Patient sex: M
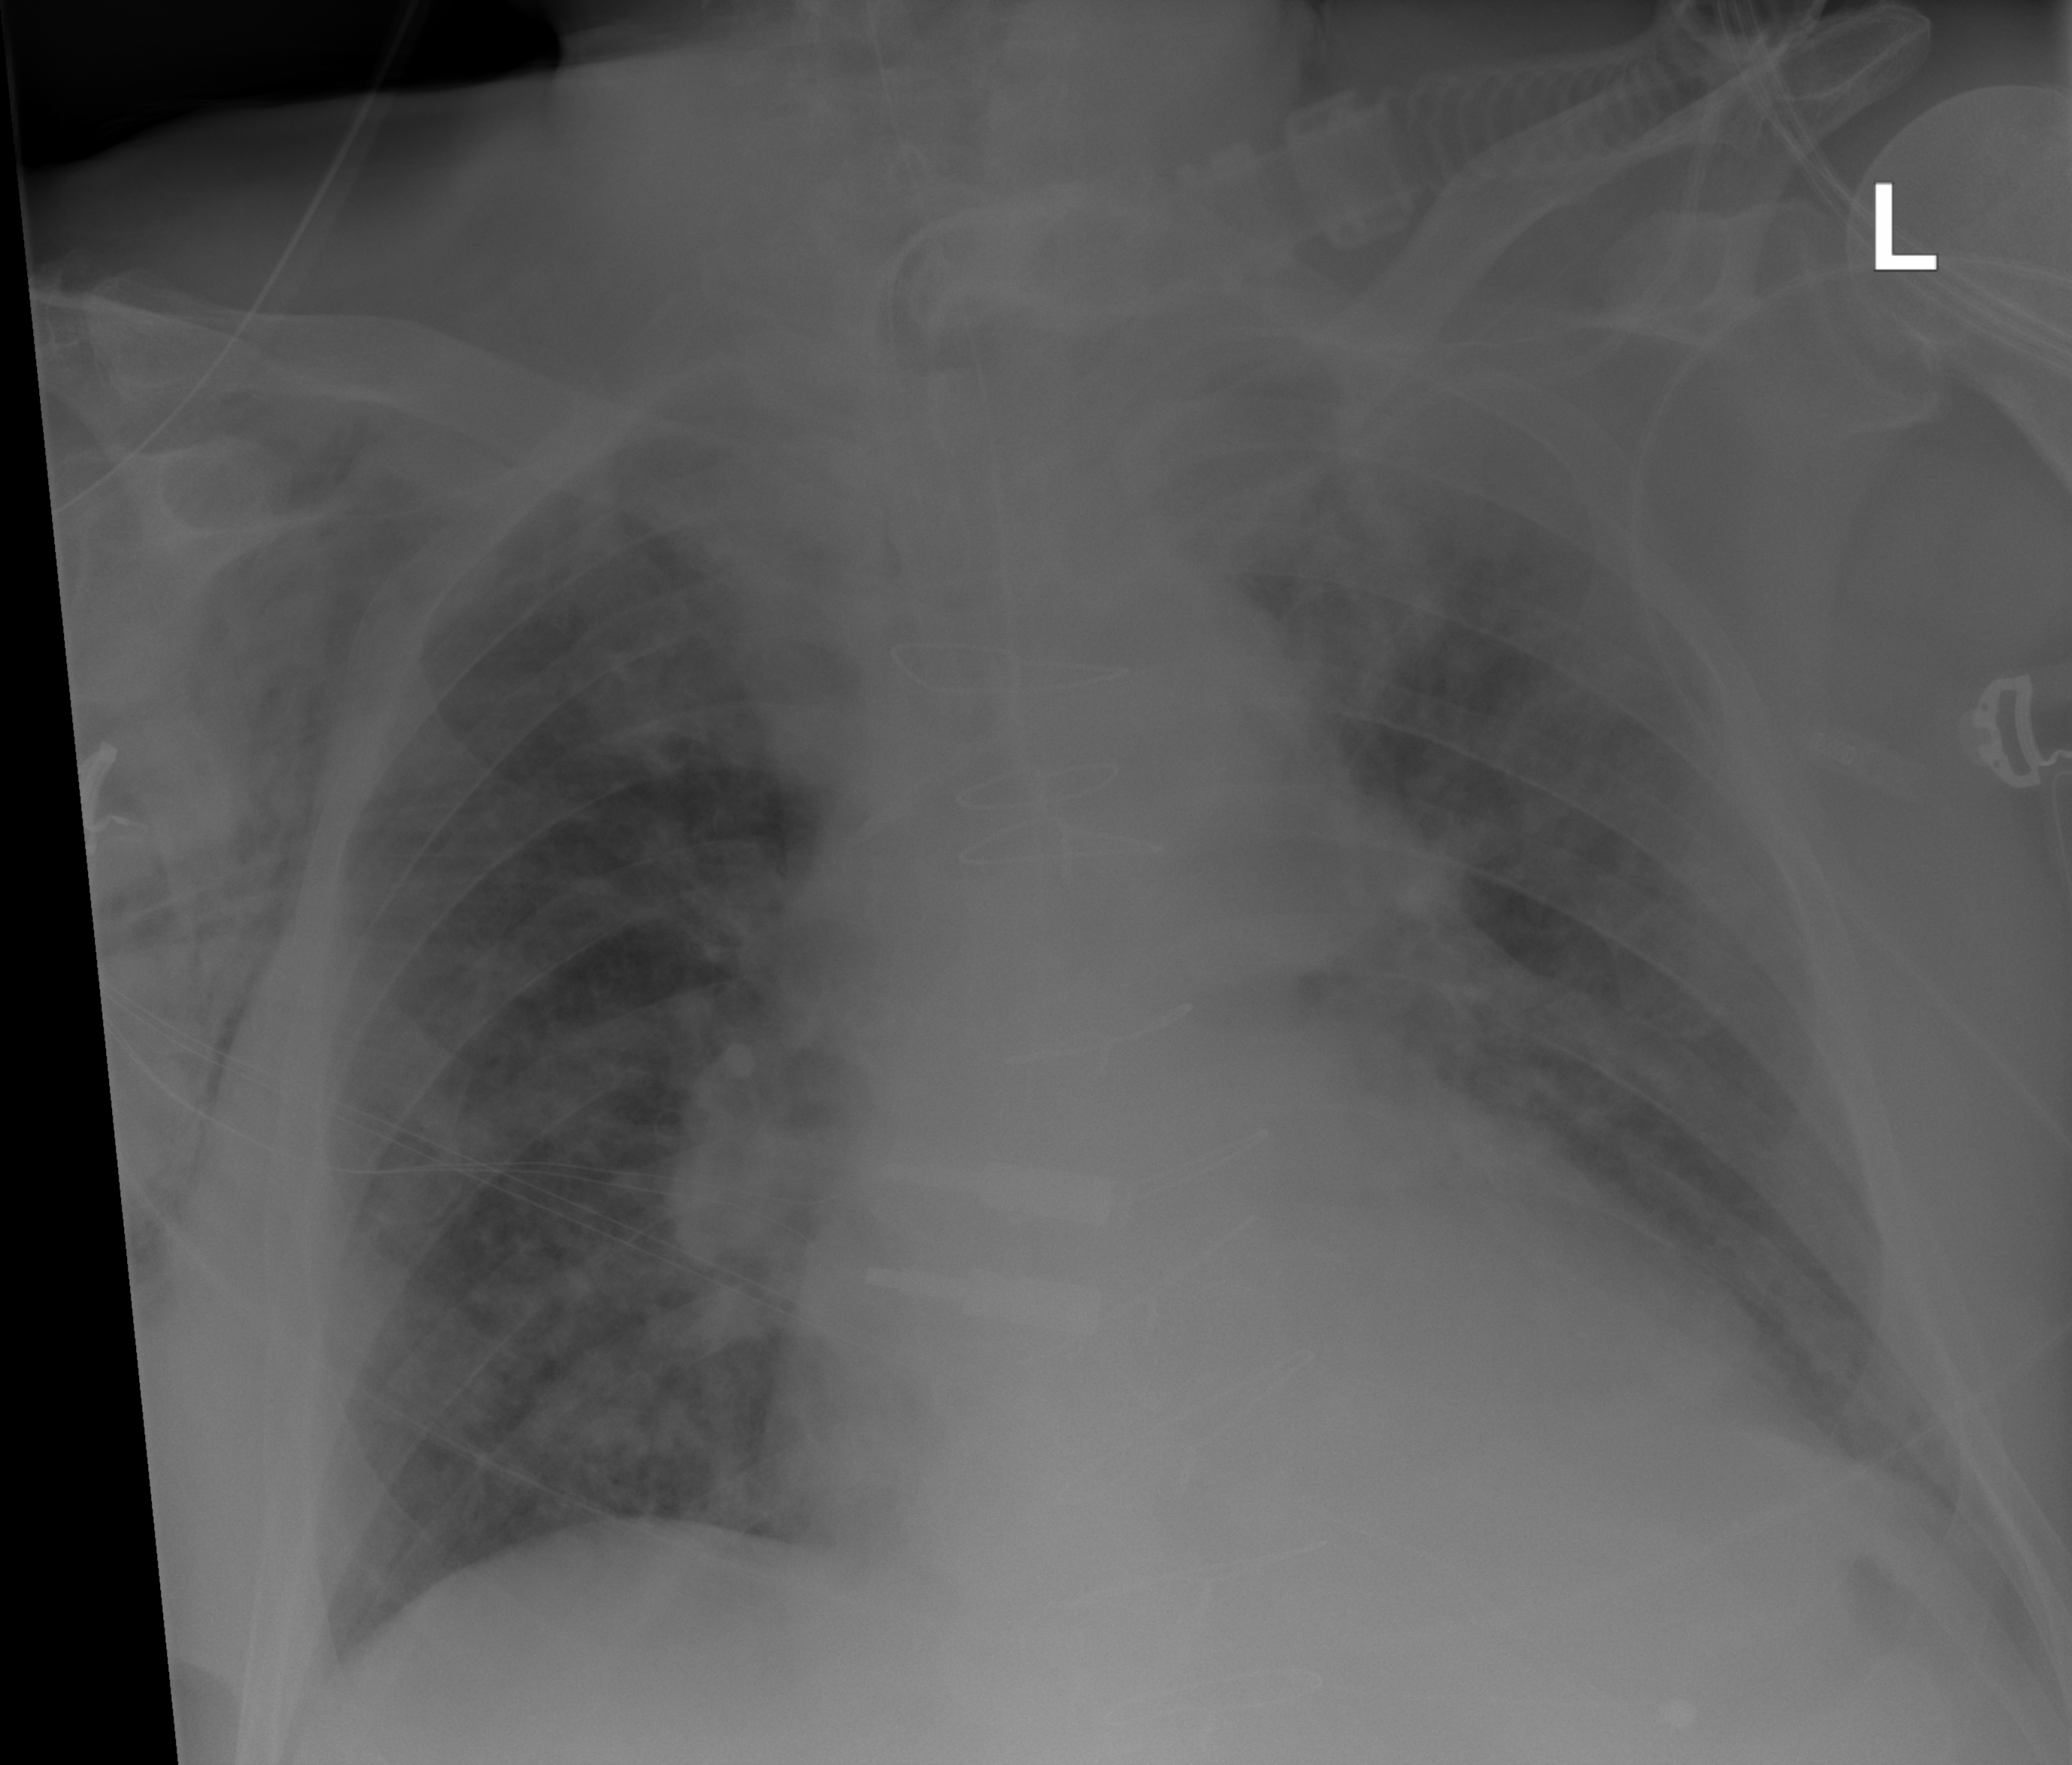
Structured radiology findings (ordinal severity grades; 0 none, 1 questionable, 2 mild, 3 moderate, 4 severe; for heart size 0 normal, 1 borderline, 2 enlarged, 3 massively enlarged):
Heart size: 2
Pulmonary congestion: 2
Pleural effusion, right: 0
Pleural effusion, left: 2
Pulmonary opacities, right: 2
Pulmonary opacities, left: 2
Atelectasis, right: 0
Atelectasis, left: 2